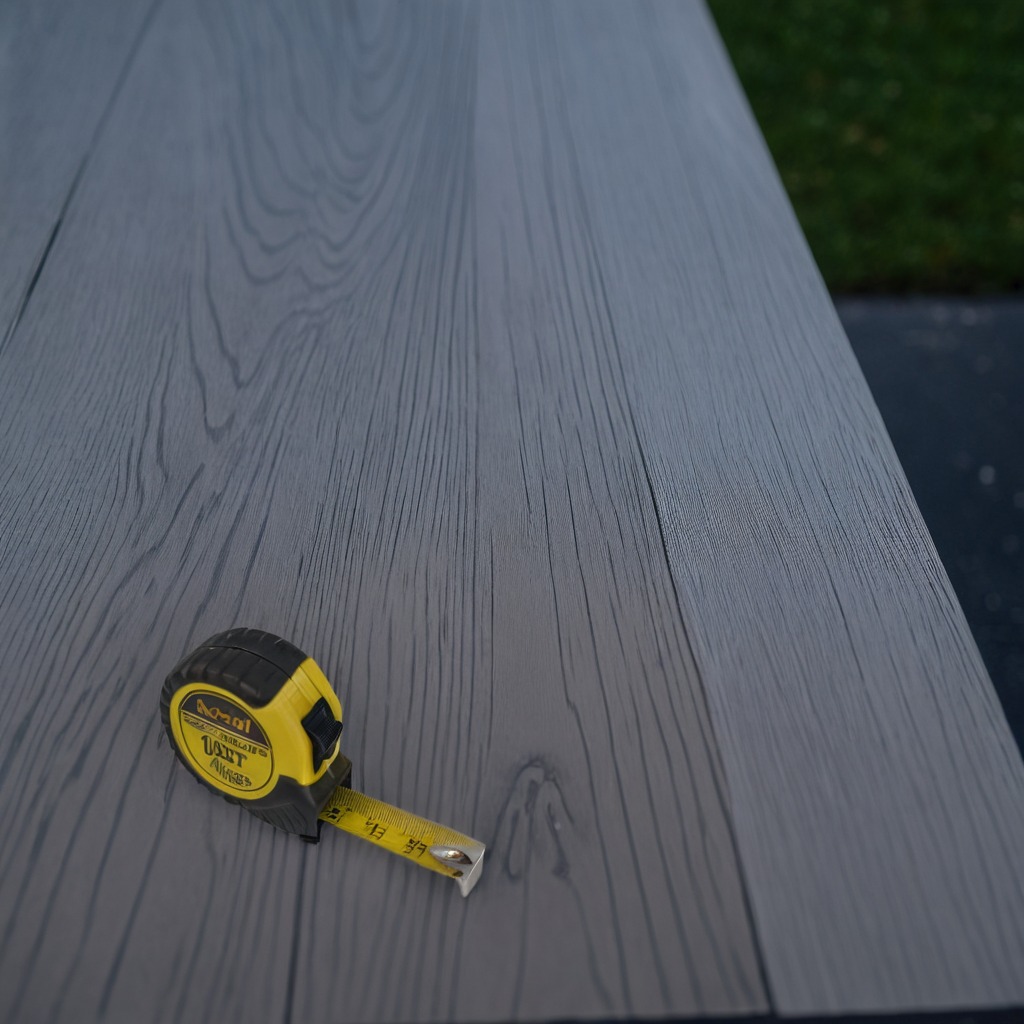
A measuring tape lies on the old table with burn marks in a small garage at twilight.